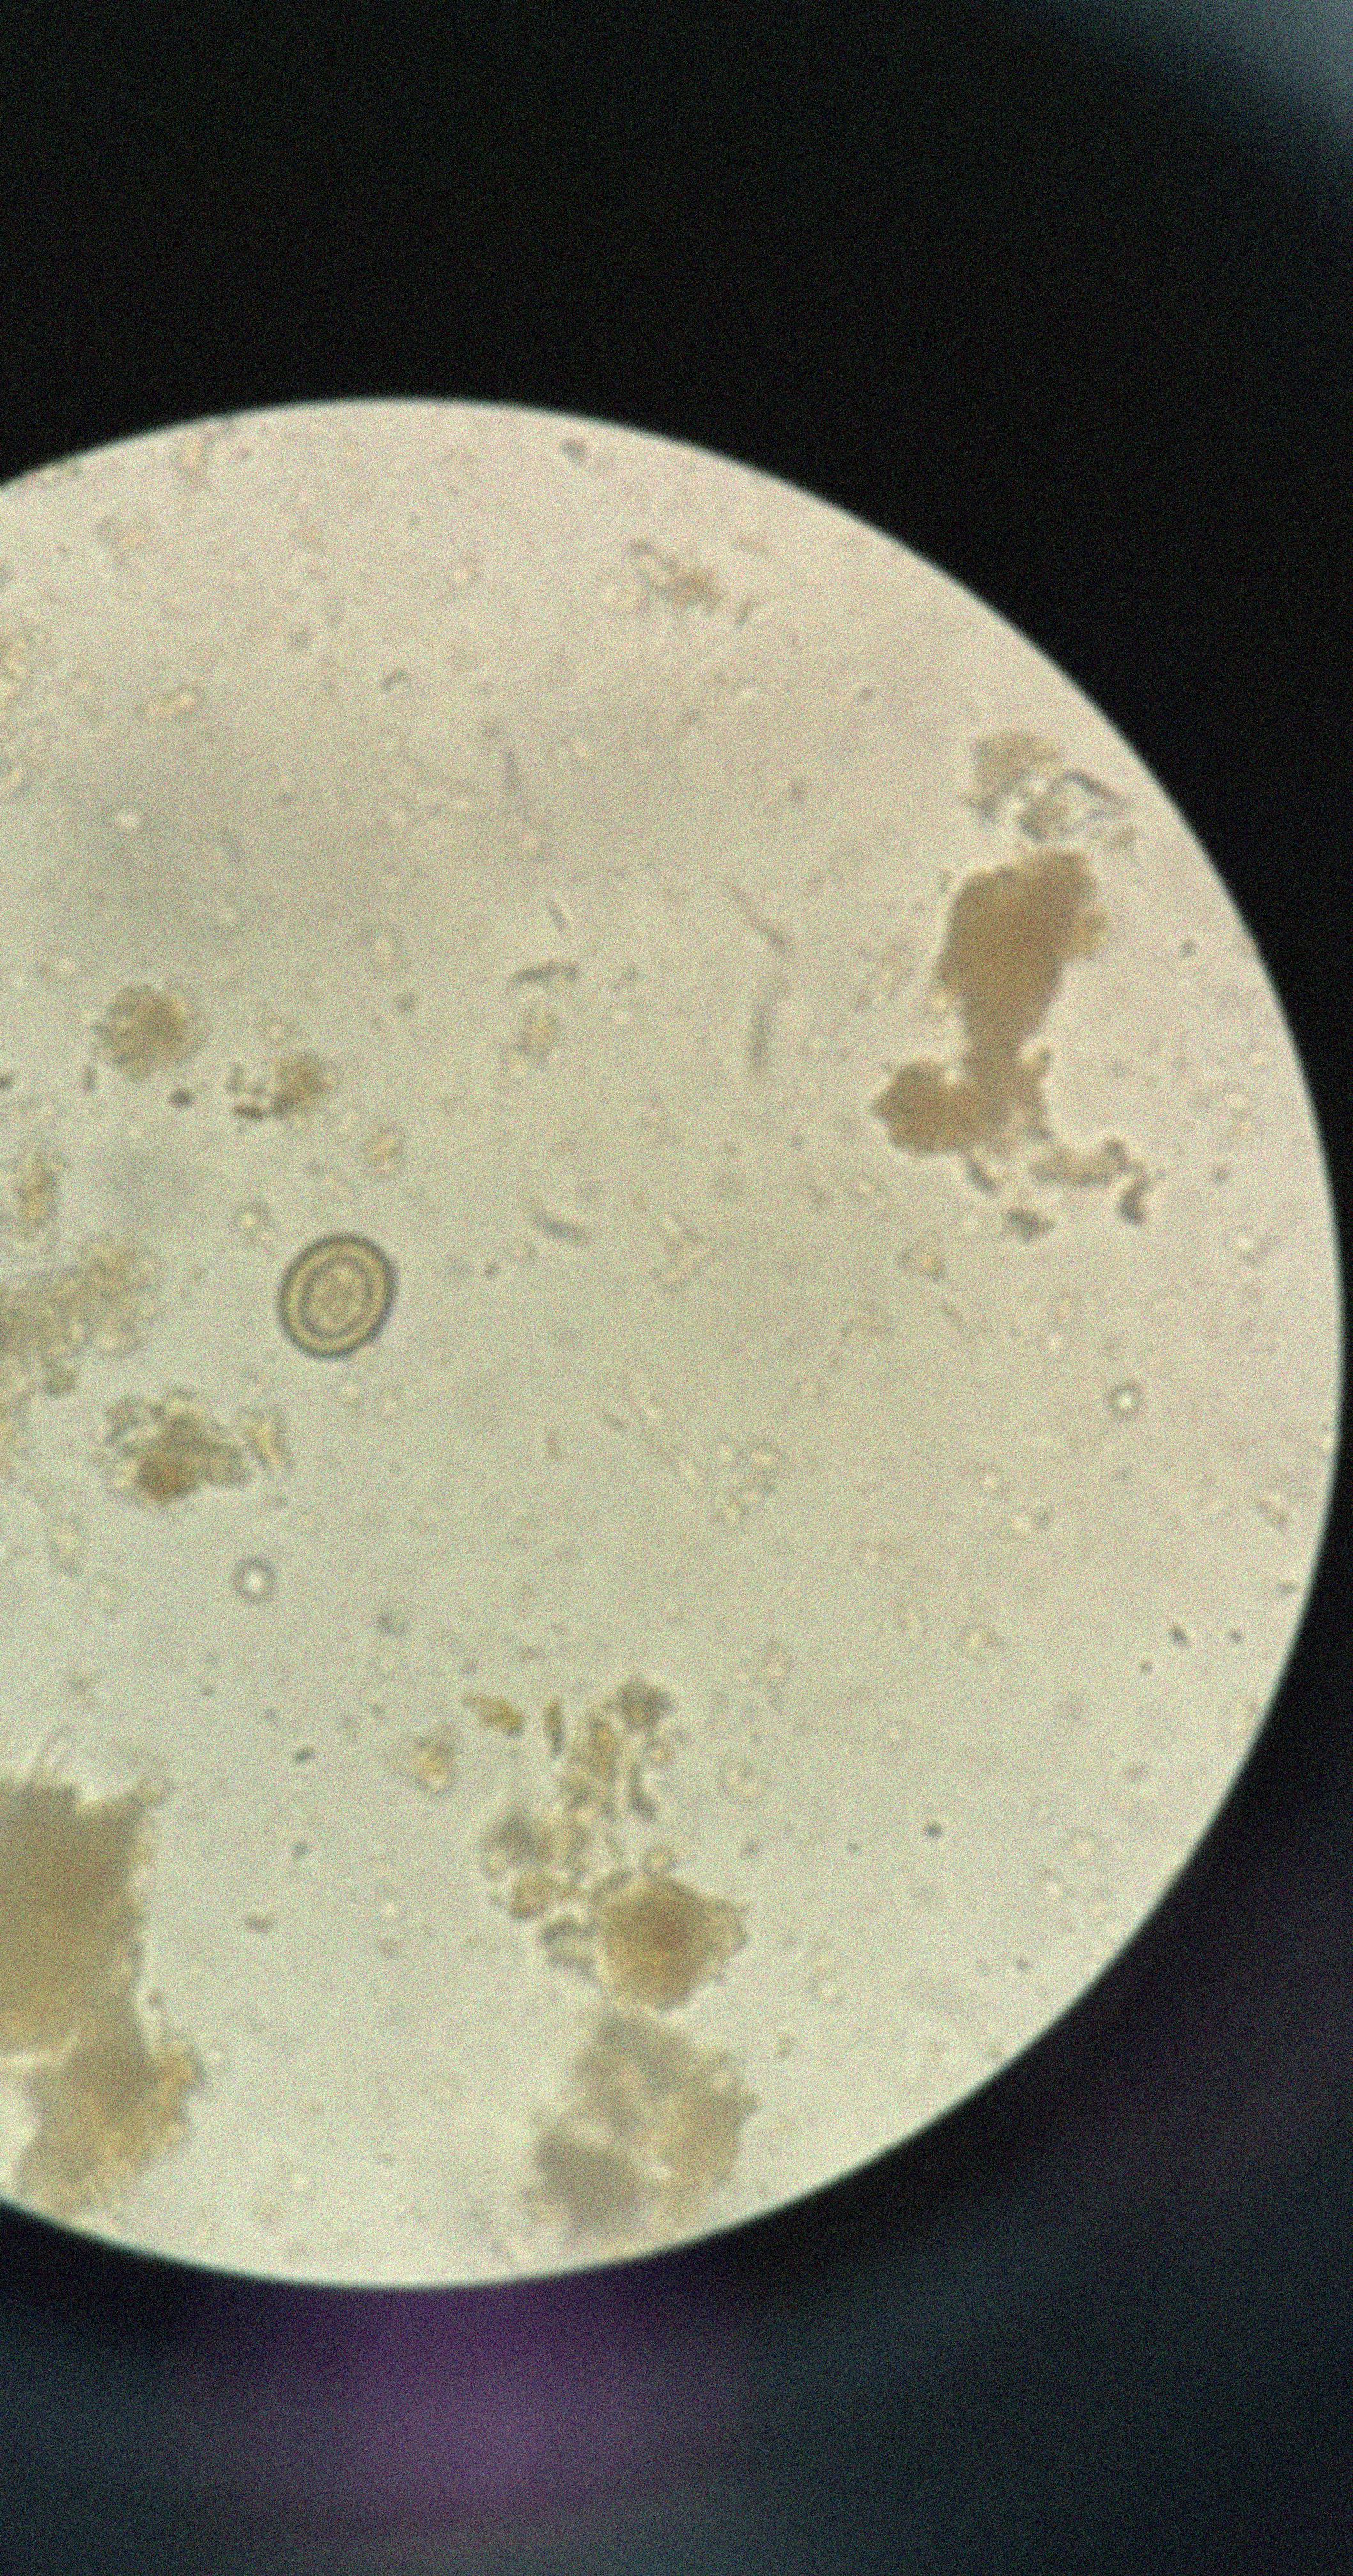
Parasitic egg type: Taenia spp. egg